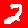
Digit: 2